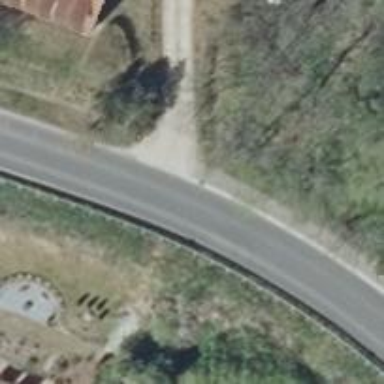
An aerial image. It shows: Primary road with asphalt surface.